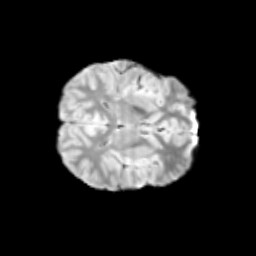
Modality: T2w
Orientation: axial
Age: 11
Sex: male
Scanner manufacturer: siemens
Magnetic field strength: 3 T
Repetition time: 3.8 s
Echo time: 0.07 s